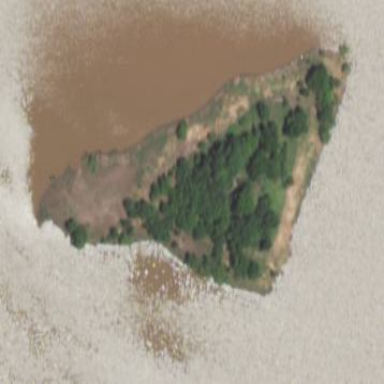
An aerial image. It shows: Islet.